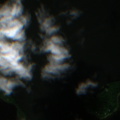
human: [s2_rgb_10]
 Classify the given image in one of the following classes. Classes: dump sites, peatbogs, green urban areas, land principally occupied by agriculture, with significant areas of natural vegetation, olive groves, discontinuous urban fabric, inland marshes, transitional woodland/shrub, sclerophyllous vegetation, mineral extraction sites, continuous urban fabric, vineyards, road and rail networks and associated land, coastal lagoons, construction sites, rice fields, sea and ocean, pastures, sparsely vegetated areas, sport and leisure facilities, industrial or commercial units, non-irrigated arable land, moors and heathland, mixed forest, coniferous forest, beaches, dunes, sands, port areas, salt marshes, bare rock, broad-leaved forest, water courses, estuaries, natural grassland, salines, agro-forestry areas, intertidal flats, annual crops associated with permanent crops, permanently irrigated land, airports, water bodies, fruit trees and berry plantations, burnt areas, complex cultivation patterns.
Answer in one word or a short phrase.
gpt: water bodies